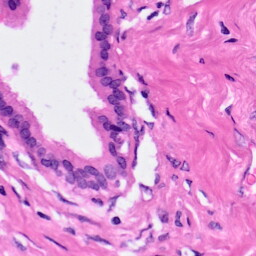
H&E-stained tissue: Pancreatic